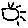
Label: sun